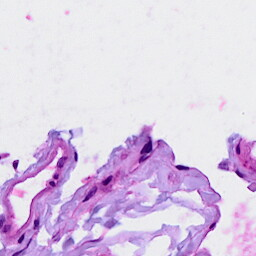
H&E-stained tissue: Breast